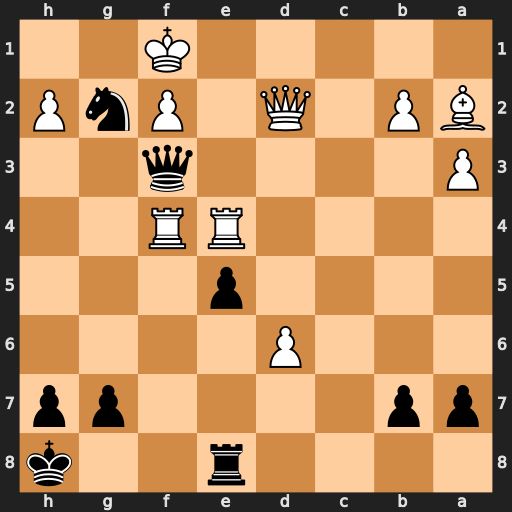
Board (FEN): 4r2k/pp4pp/3P4/4p3/4RR2/P4q2/BP1Q1PnP/5K2
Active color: b
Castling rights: -
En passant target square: -
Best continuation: Nxf4 Qxf4 Qxf4